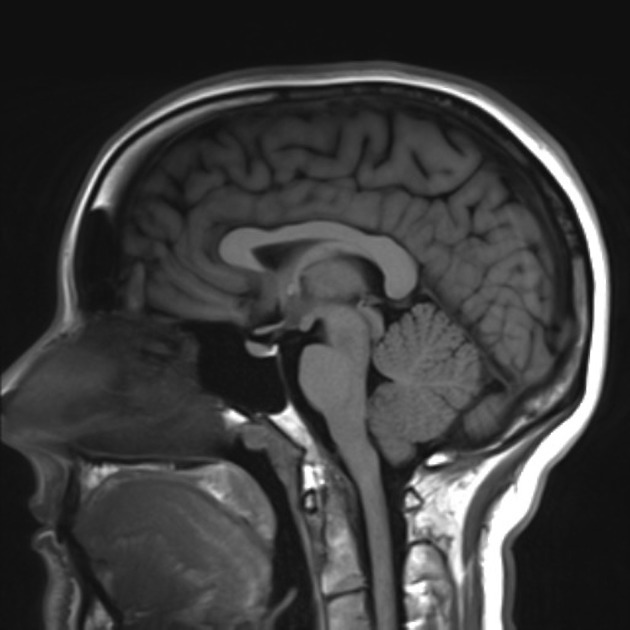
Label: notumor